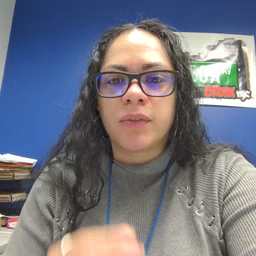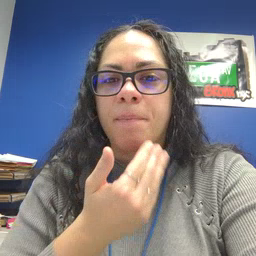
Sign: napkin